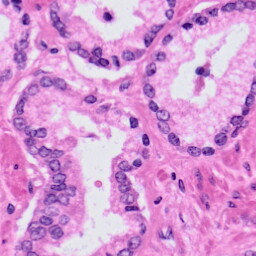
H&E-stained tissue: Prostate